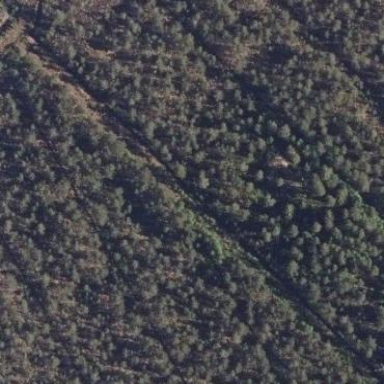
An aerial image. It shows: Forest area.